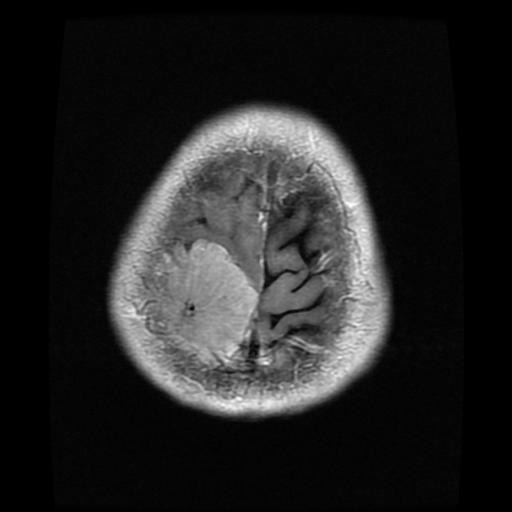
Label: meningioma